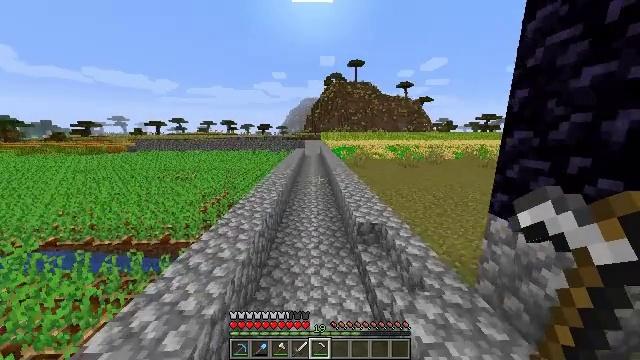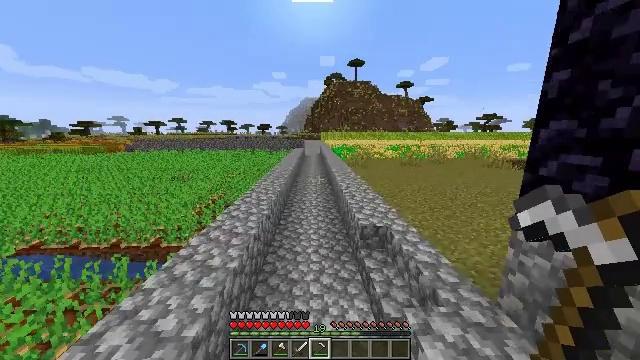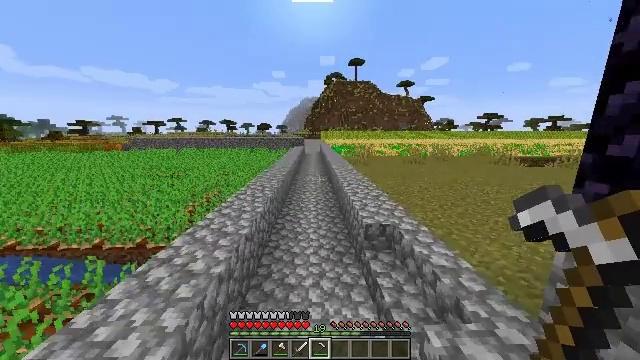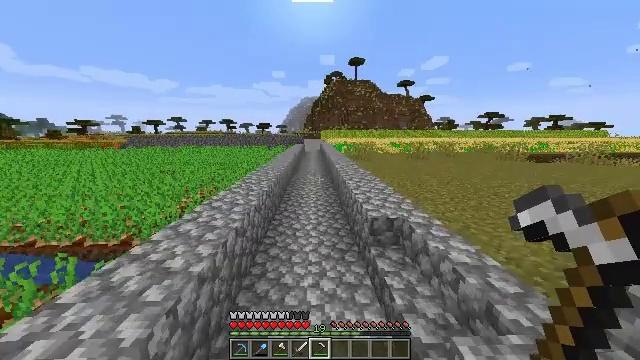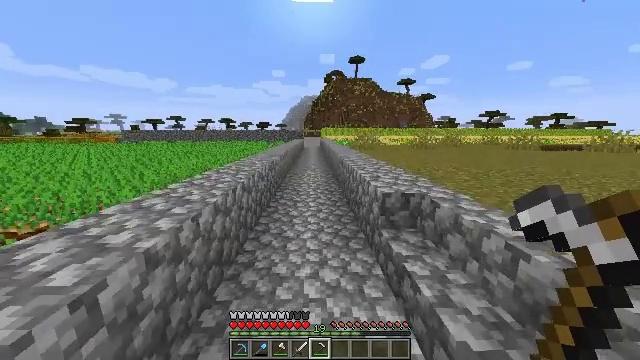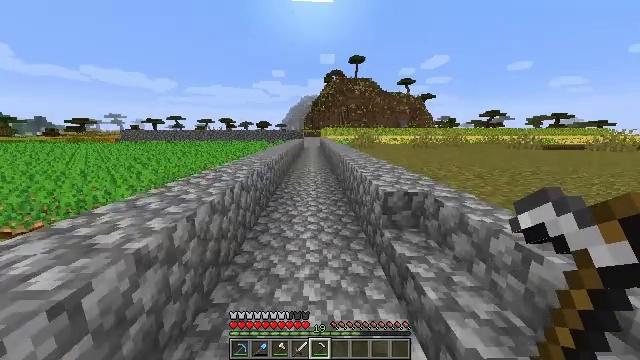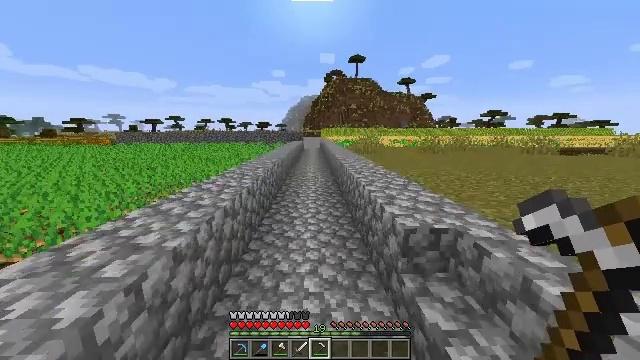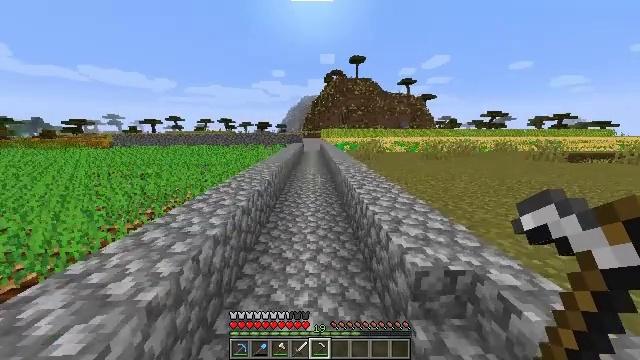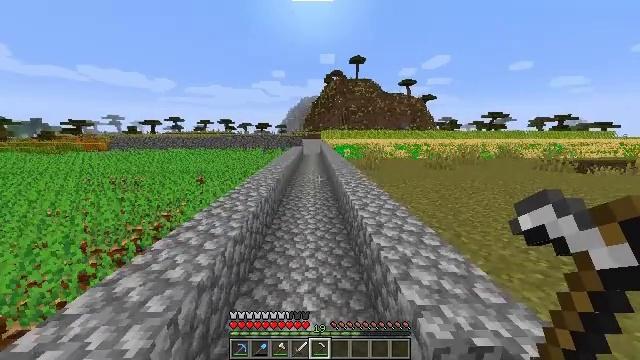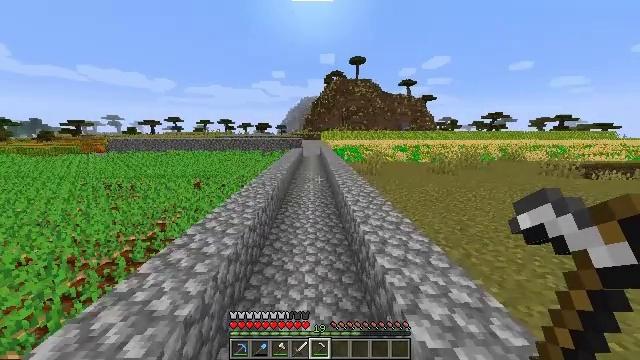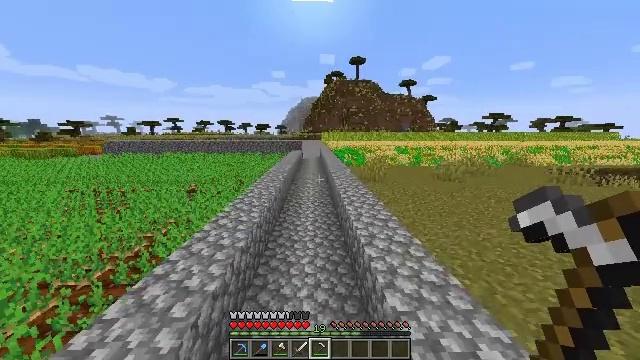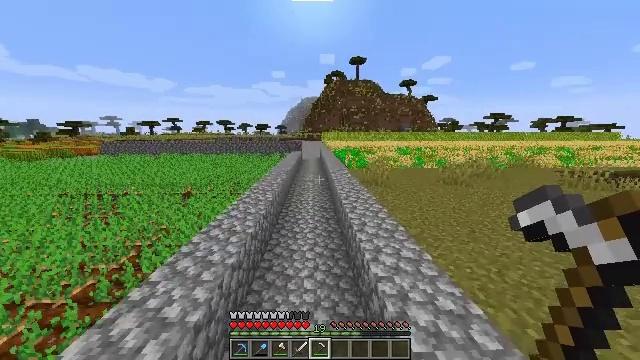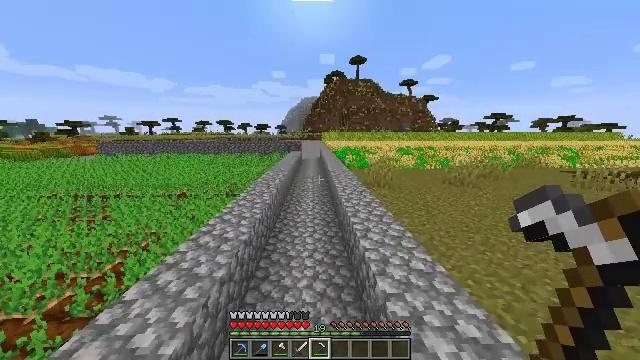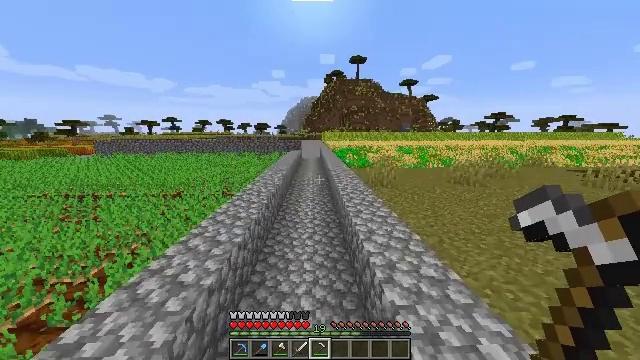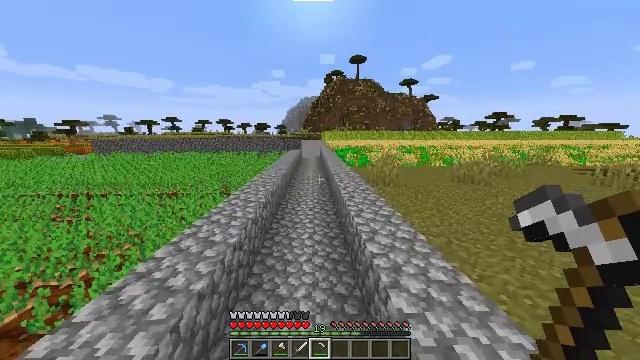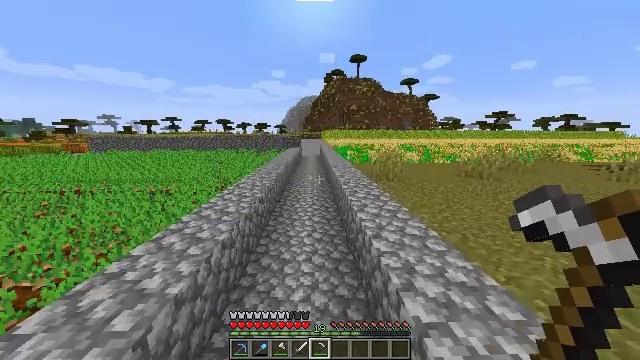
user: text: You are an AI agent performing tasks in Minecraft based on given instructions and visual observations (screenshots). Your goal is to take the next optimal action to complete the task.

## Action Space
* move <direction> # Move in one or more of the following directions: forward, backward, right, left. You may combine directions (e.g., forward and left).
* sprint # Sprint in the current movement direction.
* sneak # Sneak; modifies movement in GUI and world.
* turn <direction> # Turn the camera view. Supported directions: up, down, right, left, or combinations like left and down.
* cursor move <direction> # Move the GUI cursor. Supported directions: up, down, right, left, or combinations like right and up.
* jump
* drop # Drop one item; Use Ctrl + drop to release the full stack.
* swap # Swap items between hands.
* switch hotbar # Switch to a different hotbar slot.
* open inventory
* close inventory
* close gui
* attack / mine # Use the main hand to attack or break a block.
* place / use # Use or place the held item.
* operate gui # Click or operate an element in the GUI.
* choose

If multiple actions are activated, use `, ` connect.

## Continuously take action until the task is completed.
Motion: motion action
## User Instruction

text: Gather the acacia wall sign.
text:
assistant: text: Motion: move forward, sprint, jump
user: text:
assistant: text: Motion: move forward, sprint, jump
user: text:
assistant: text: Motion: move forward, sprint, jump
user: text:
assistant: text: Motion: move forward, sprint, jump
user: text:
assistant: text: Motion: move forward, sprint, jump
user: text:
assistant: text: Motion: move forward, sprint, jump
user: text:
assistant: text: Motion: move forward, sprint, jump
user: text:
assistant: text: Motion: move forward, sprint, jump
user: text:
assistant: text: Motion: move forward, sprint, jump
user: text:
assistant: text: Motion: move forward, sprint, jump
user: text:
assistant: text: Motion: move forward, sprint, jump
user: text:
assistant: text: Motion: move forward, sprint, jump
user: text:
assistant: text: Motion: move forward, sprint, jump
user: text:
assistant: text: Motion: move forward, sprint, jump
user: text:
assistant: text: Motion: move forward, sprint, jump
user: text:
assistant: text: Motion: move forward, sprint, jump
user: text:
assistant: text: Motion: move forward, sprint, jump
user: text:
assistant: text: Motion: move forward, sprint, jump
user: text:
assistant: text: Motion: move forward, sprint, jump
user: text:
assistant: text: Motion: move forward, sprint, jump
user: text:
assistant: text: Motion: move forward, sprint, jump
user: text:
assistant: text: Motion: move forward, sprint, jump
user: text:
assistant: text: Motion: move forward, sprint, jump
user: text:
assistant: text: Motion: move forward, sprint, jump
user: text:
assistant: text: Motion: move forward, sprint, jump
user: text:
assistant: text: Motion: move forward, sprint, jump
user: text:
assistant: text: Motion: move forward, sprint, jump
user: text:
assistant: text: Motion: move forward, sprint, jump
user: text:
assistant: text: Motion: move forward, sprint, jump
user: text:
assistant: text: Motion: move forward, sprint, jump